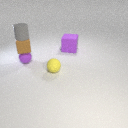
small brown rubber cube above small purple rubber sphere